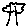
Label: tree